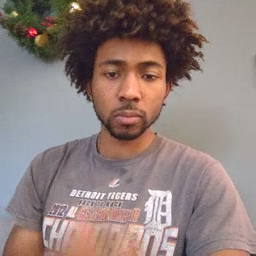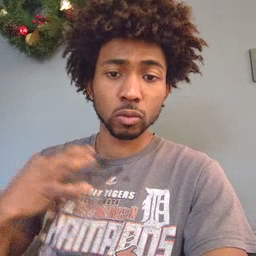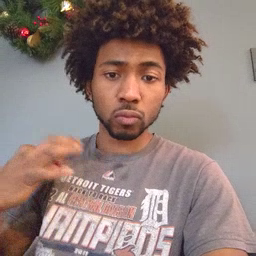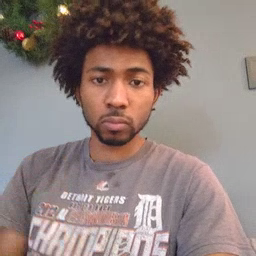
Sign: shirt